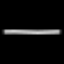
Label: line